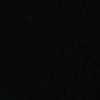
Label: space